Question: I want to replace the horizontal ellipse (...) with three period (...)in a given string.
Till now I have tried are:
'str_replace('...','...', $text);'
'str_replace('...', '...', $text);'
'str_replace('&hellips', '...', $text);'
But not able to get the desired output. Can you please suggest some method for it.
One more problem I am facing related to this is when I paste the ~...~u character in my editor (I am using Editplus). the ... are converted into a rectangle. (see screenshot).

Thanks
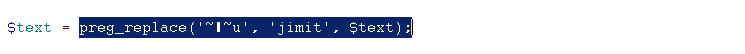
Answer: try to use preg_replace with the /u modifier (the string is treated as an unicode string):
'''
$result = preg_replace('~...~u', '...', $string);
'''